Interaction volume radius: 10 \u00c5
Interaction volume height: 20 \u00c5
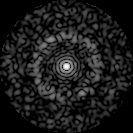
Disorder parameter: 0.809